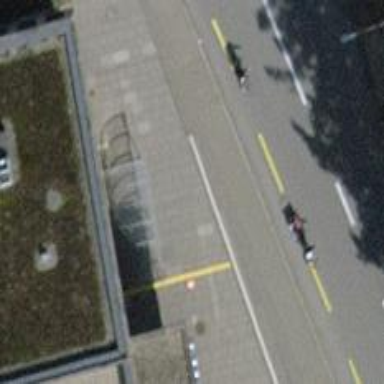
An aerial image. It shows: Bicycle parking area.